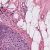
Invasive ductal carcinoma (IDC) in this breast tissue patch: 0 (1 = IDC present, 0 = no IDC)